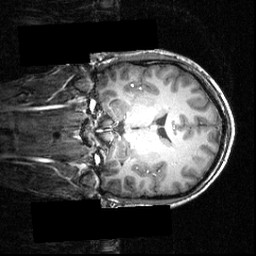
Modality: T1w
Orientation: coronal
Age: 23
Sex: male
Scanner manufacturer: siemens
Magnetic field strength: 3.951 T
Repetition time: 1.5 s
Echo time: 0.00335 s